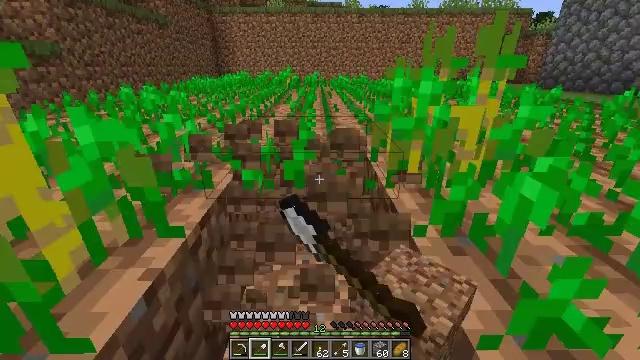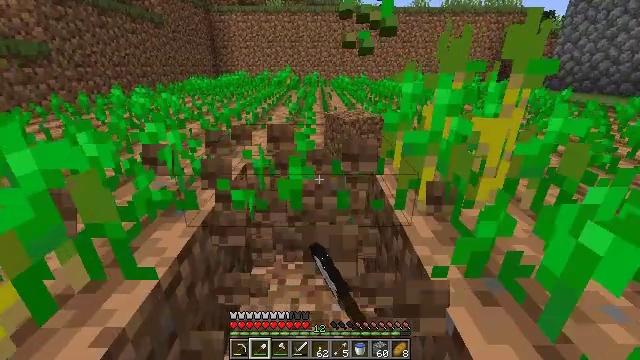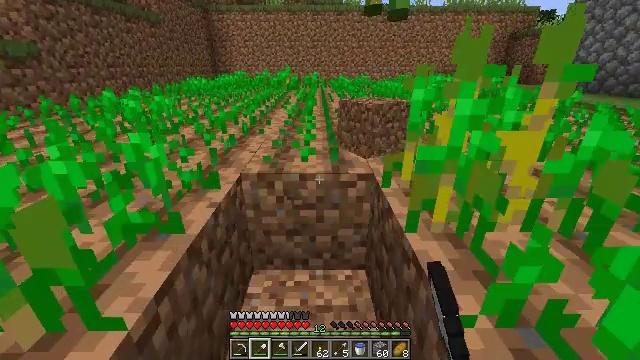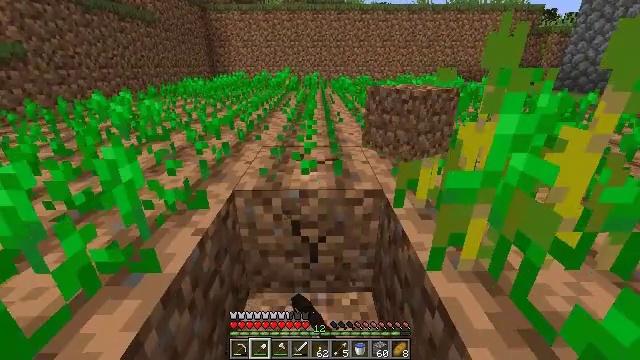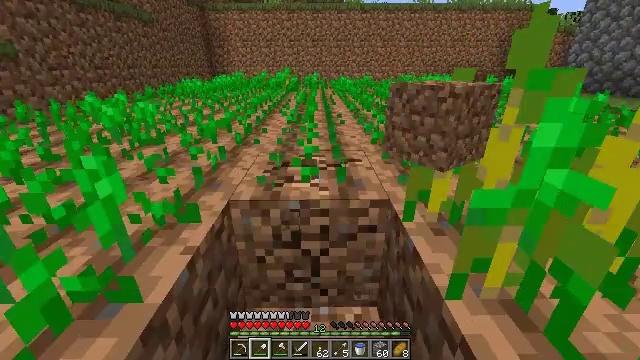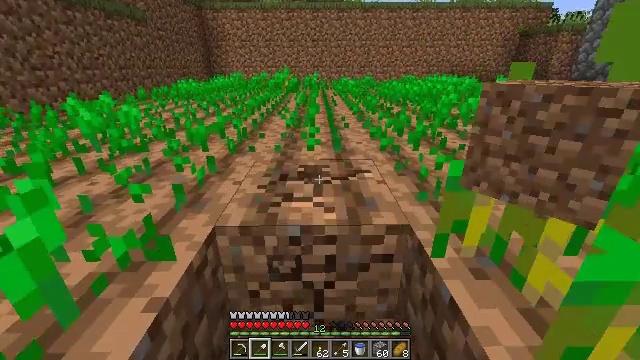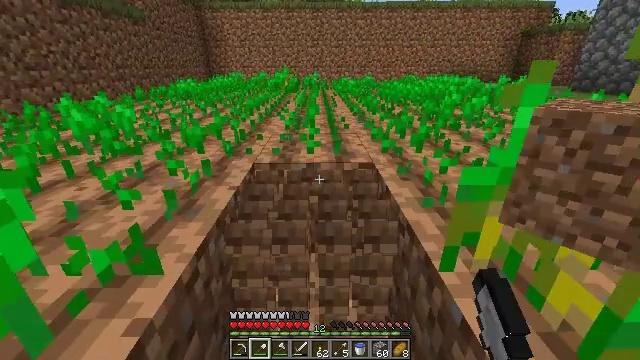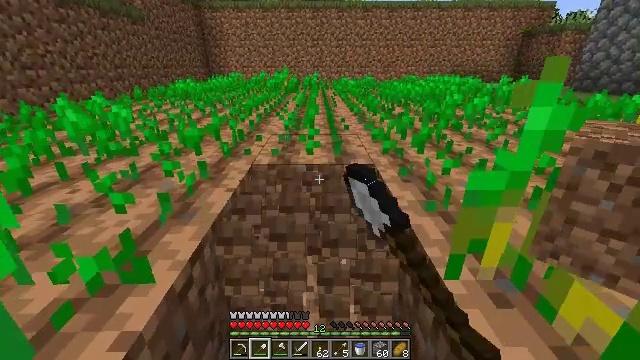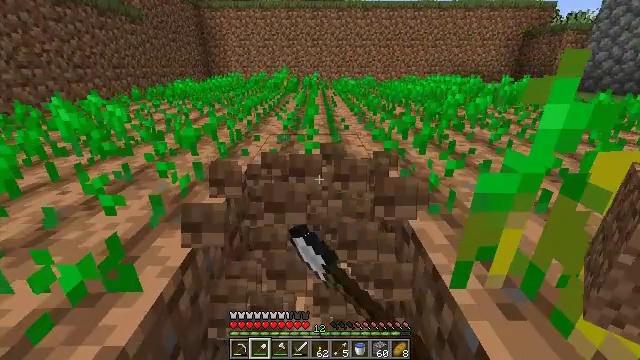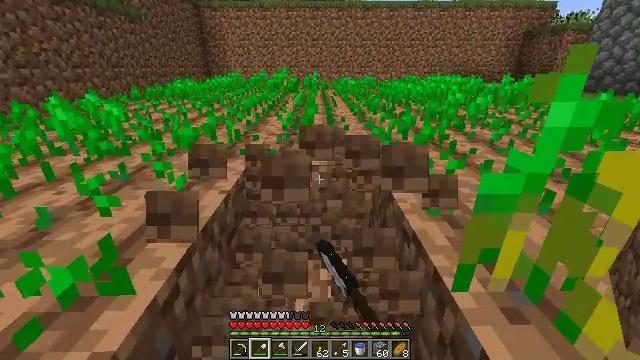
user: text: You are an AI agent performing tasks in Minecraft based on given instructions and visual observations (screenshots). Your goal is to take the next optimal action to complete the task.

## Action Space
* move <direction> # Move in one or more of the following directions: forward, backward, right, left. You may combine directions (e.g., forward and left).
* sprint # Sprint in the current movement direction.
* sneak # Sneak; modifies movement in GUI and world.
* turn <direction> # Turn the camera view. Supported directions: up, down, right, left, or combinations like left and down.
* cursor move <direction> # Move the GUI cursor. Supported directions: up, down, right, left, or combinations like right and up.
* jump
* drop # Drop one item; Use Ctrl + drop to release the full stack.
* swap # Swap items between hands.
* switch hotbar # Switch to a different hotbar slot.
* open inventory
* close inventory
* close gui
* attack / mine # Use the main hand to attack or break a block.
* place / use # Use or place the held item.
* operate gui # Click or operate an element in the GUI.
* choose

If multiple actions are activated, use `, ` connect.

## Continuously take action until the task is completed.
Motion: motion action
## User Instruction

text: Get wheat from the farmland.
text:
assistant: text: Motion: move forward, attack / mine
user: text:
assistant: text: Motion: move forward, attack / mine
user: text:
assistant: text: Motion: move forward, attack / mine
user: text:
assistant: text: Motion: move forward, attack / mine
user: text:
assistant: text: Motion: move forward, attack / mine
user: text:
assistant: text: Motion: attack / mine
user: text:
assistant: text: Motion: attack / mine
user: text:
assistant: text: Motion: attack / mine
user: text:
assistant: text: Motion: attack / mine
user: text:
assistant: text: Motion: attack / mine